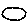
Label: moon